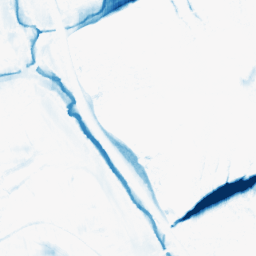
Category: morphological
Decomposition family: morphological_ellipse
Decomposition parameters: operation: closing
width: 30
height: 10
Upsampling method: sinc_hamming
Upsampling parameters: scale: 8
kernel_size: 16
Upsampling scale: 8